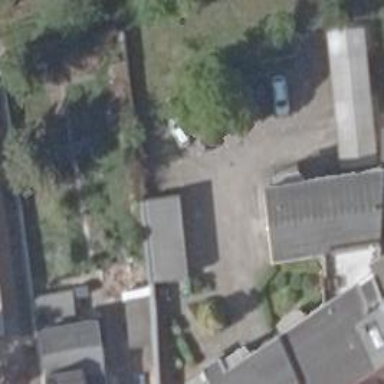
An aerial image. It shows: Driveway.